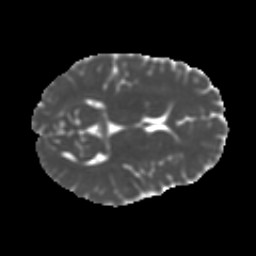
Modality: MD
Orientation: axial
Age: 14
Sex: male
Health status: ill
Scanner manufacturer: ge
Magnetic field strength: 3 T
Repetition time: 6.752 s
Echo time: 0.079 s